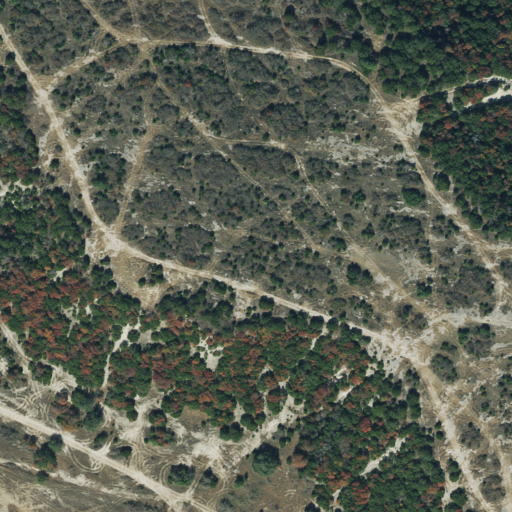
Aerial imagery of cape in Texas named Shell Point containing grassland, shrub, evergreen forest, and deciduous forest